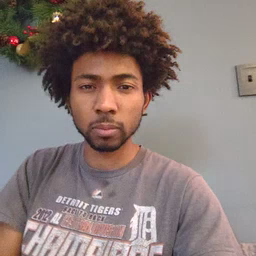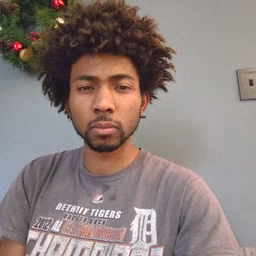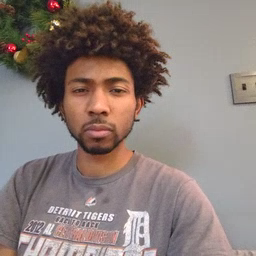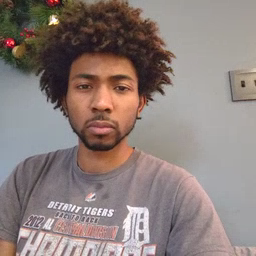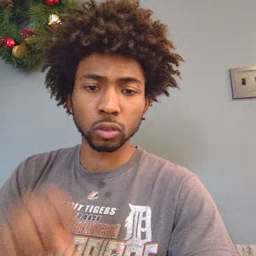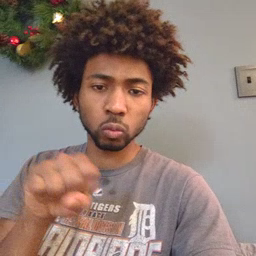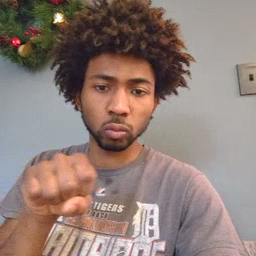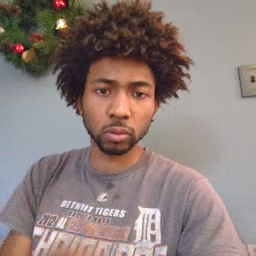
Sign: shoe